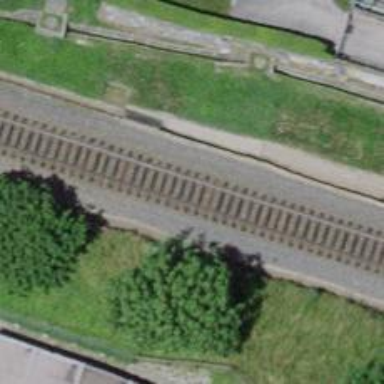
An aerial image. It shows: Railway track with contact line for electrification.